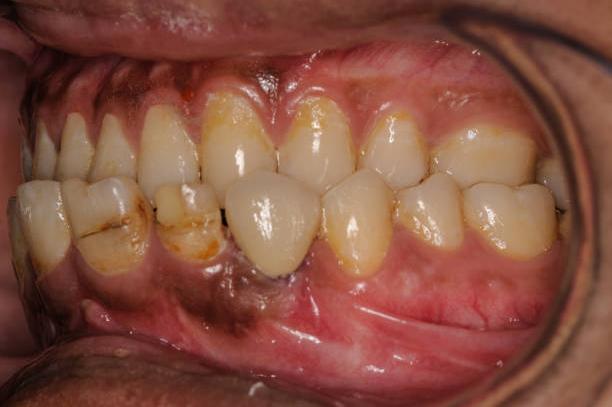
Condition: Gingivitis